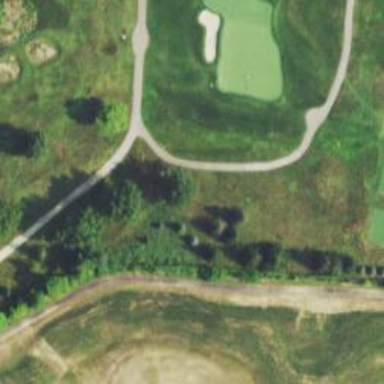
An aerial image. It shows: Path for both road and golf.